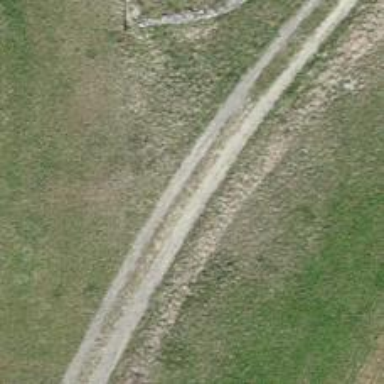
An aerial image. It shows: Compacted track with grade2 surface.